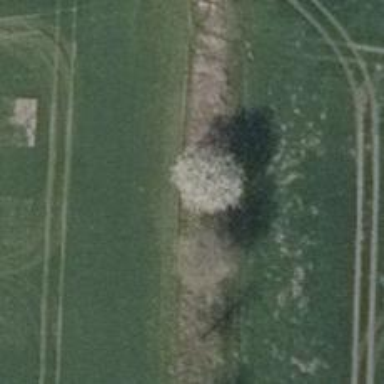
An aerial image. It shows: Row of deciduous broadleaved trees.